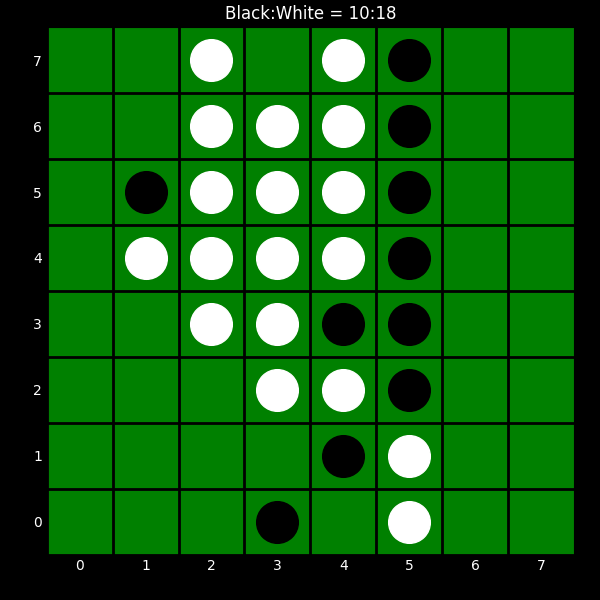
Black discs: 10
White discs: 18